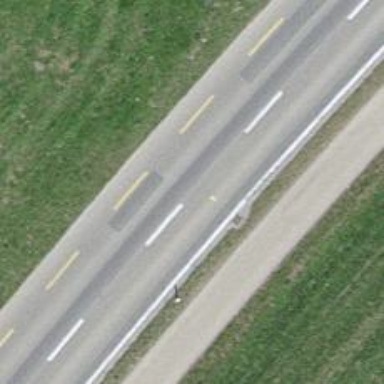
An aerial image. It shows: Secondary road with asphalt surface.